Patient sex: M
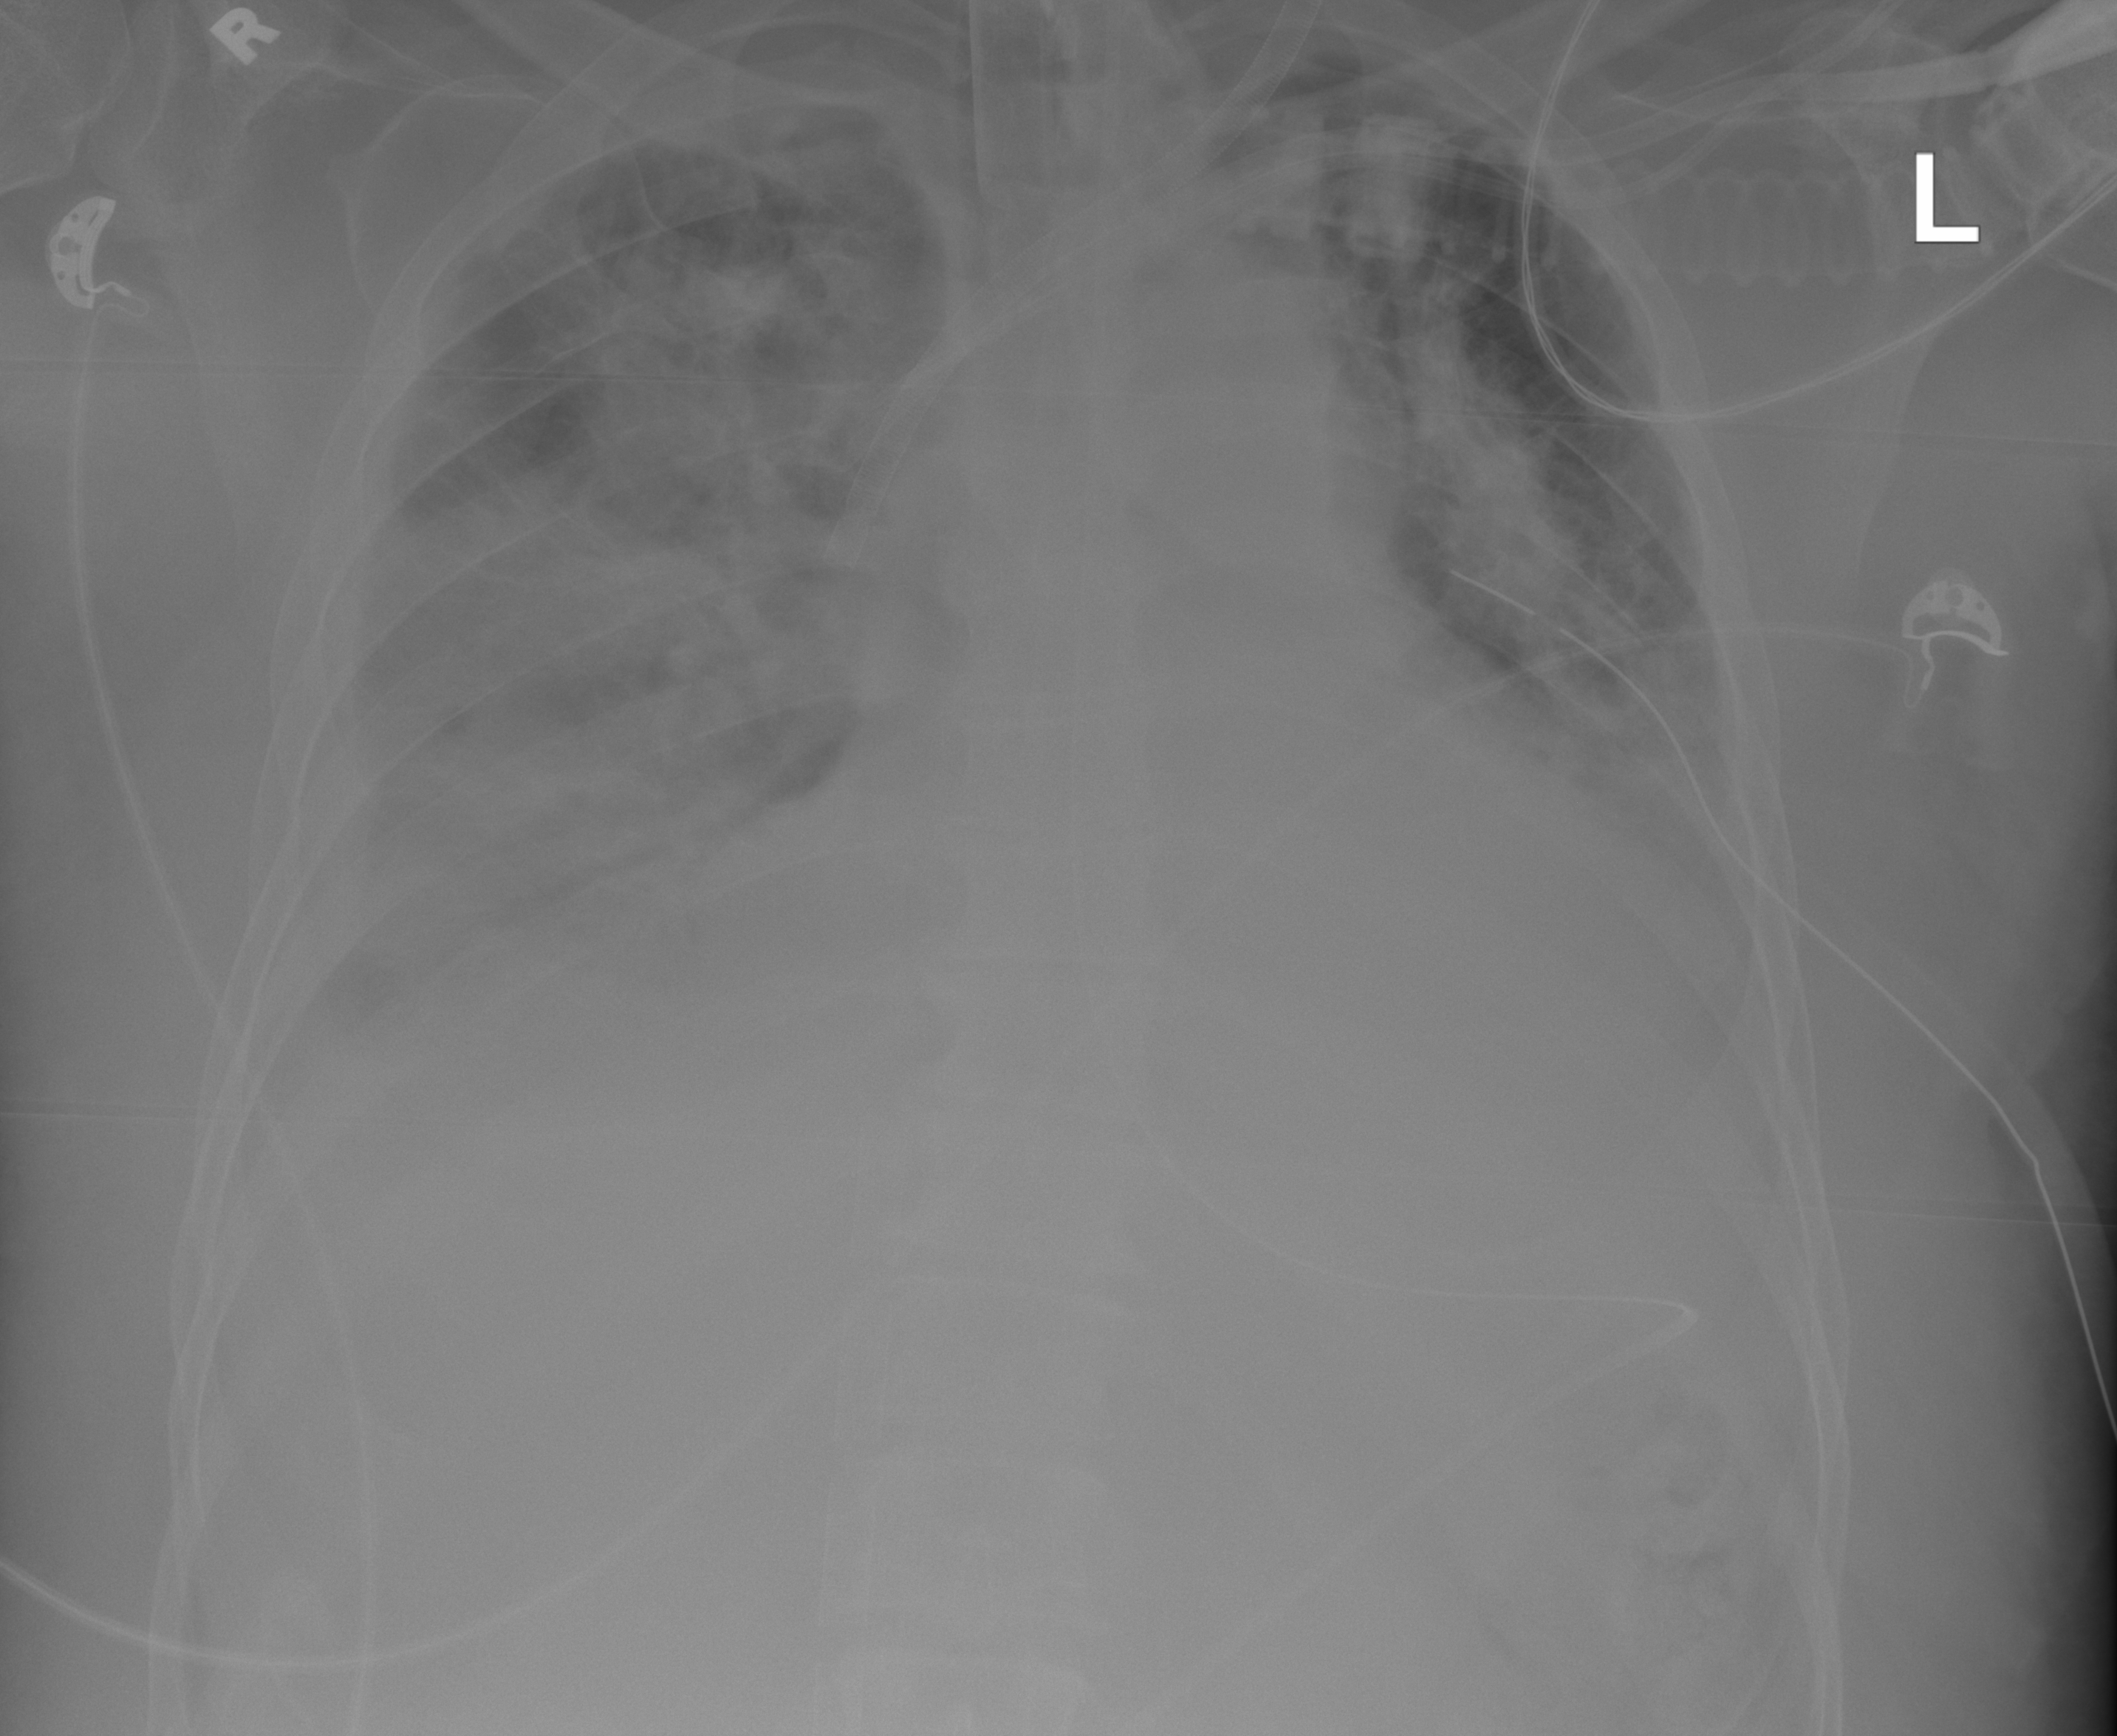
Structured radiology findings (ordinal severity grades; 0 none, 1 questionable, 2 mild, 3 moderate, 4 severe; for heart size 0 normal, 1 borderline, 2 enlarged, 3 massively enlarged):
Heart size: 2
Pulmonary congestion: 2
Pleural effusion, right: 3
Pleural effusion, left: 2
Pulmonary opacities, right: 3
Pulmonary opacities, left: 3
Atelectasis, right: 3
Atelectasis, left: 3